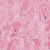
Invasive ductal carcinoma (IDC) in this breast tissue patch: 0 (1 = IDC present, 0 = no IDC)